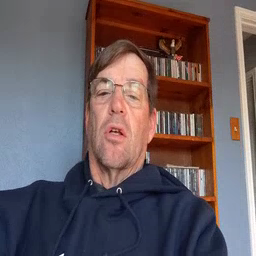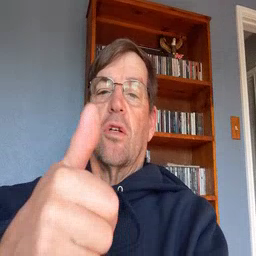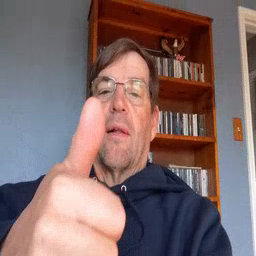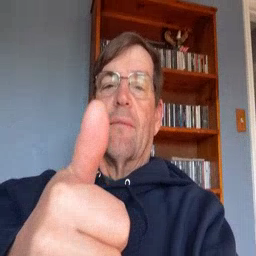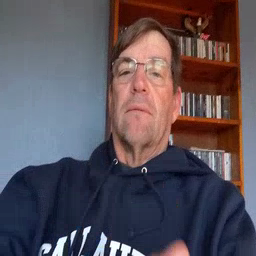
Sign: yourself